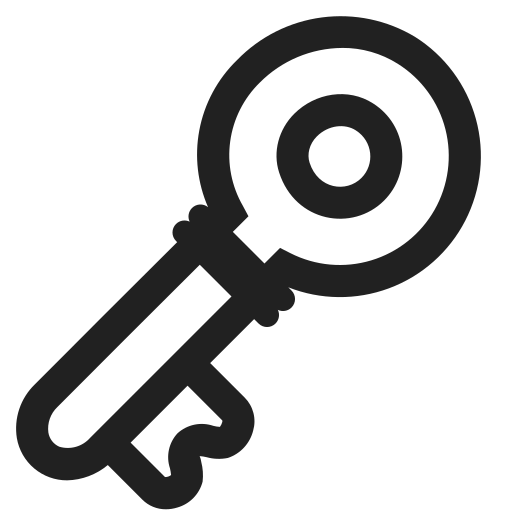
old key high contrast